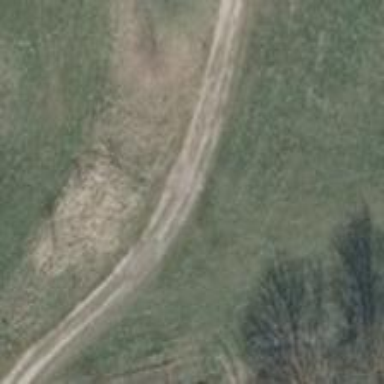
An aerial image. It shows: Dirt track road with grade 3 tracktype.